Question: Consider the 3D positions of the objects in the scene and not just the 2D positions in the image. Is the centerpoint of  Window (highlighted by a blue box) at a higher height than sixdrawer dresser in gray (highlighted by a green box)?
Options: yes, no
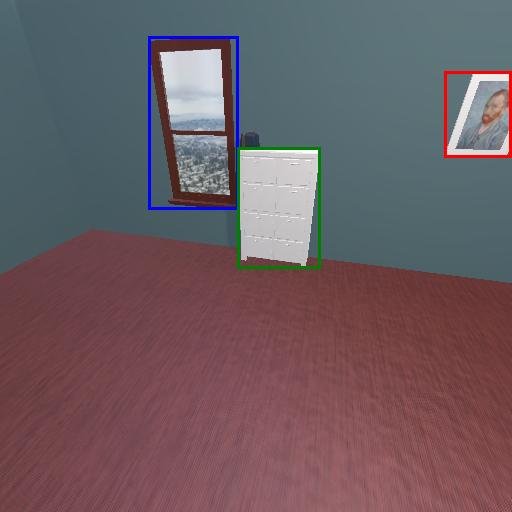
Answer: yes